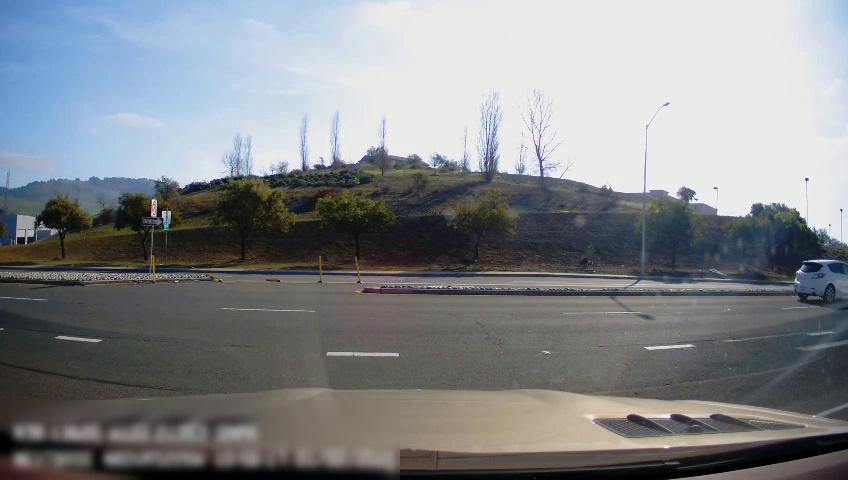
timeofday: Day
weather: Sunny
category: Drivable Space
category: Vehicles | Car
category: Traffic | Signs
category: Traffic | Signs